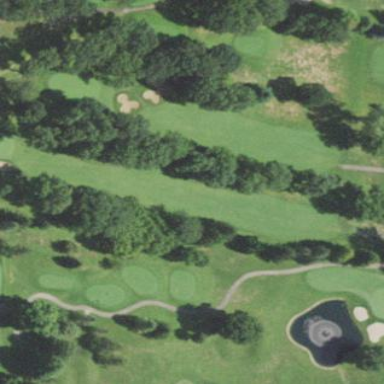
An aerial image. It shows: Golf fairway surrounded by grass.